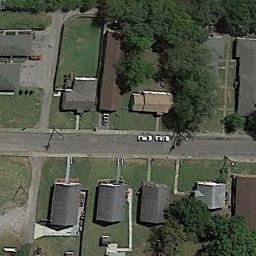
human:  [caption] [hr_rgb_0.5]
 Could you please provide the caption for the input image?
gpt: The medium residential is on the grass next to some trees and road .

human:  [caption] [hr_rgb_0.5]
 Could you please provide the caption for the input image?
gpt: There are many buildings of different shapes and sizes in medium residential area .

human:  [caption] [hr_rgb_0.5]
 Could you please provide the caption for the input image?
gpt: The medium residential area has some neatly arranged houses on the grass and a road goes through the medium residential area .

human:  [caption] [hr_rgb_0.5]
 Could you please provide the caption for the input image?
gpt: The houses in the mid-sized residential area are all white .

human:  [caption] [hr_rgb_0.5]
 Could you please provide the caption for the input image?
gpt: There are some black buildings and green trees on the medium residential area .